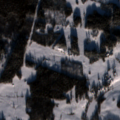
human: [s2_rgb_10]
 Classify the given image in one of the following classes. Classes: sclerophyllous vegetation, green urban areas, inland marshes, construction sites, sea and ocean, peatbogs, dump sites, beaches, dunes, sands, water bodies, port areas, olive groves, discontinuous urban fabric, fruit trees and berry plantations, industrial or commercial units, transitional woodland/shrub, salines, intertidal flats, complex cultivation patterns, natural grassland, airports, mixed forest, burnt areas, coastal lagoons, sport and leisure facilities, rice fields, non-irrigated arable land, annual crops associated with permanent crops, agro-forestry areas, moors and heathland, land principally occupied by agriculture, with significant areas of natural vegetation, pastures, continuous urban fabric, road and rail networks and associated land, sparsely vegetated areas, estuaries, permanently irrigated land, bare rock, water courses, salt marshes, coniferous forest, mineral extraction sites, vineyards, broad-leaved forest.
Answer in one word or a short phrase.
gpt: non-irrigated arable land, land principally occupied by agriculture, with significant areas of natural vegetation, mixed forest